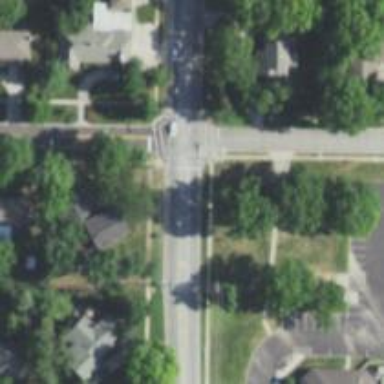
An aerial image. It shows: Marked road crossing with lines.